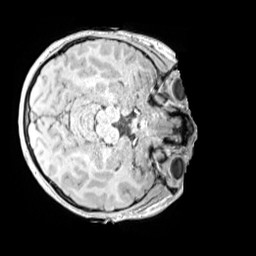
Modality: MP2RAGE
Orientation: axial
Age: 11
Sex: female
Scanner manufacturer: siemens
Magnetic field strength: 3 T
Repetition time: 4 s
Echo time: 0.00299 s